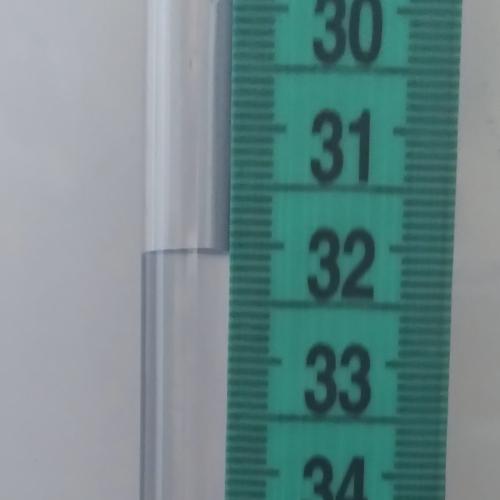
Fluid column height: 32.1 cm